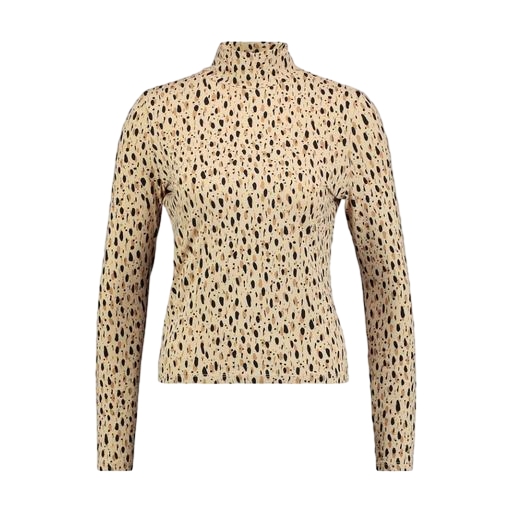
turtle neck and leopard design, long sleeve cheetah pattern, leopard patter long sleeve shirt, white background